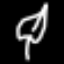
Label: leaf